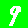
Digit: 9